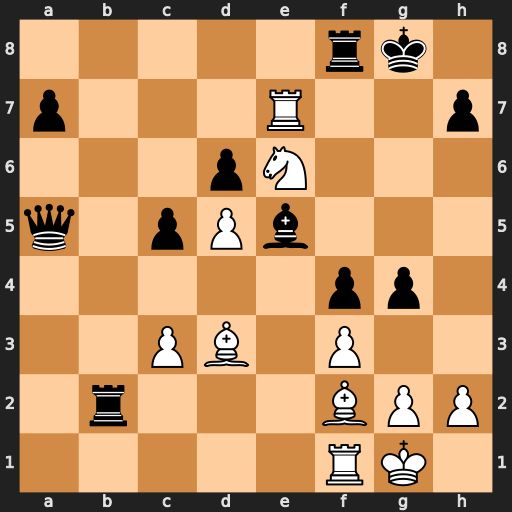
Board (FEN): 5rk1/p3R2p/3pN3/q1pPb3/5pp1/2PB1P2/1r3BPP/5RK1
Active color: w
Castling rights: -
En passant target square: -
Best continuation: Bxh7+ Kh8 Nxf8